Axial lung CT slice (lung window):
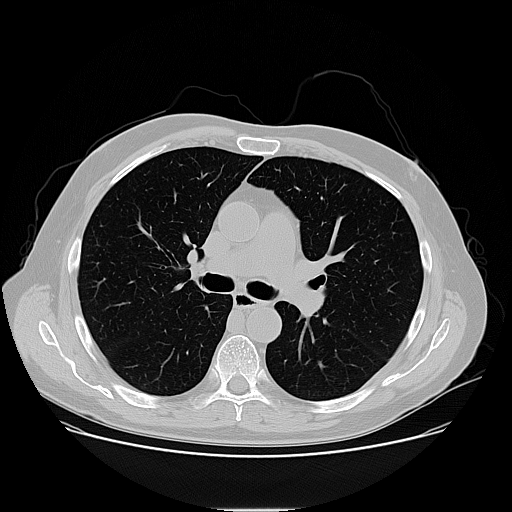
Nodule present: no